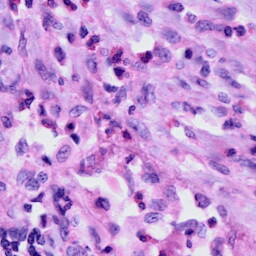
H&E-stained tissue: Cervix